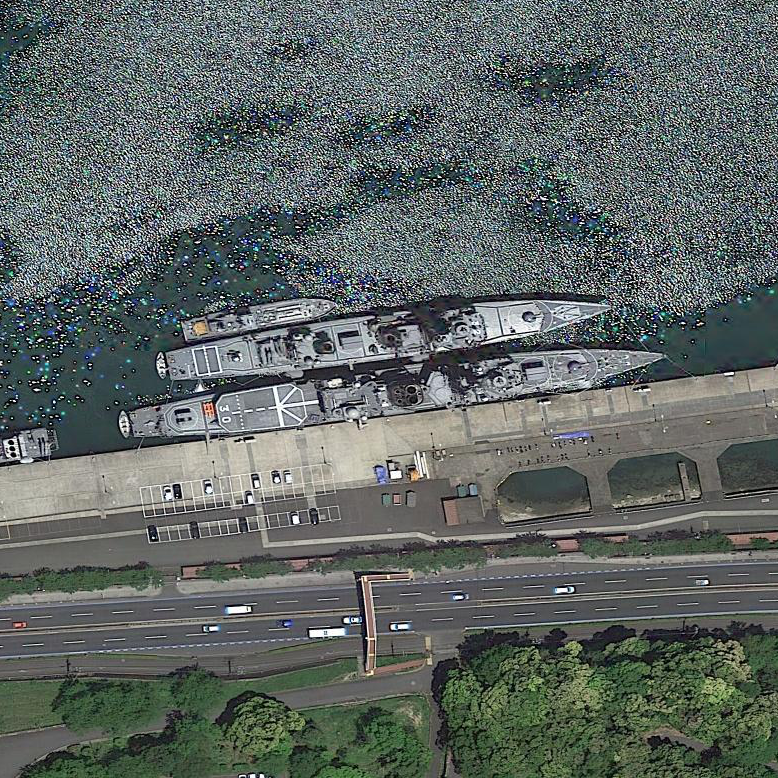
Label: cruiser